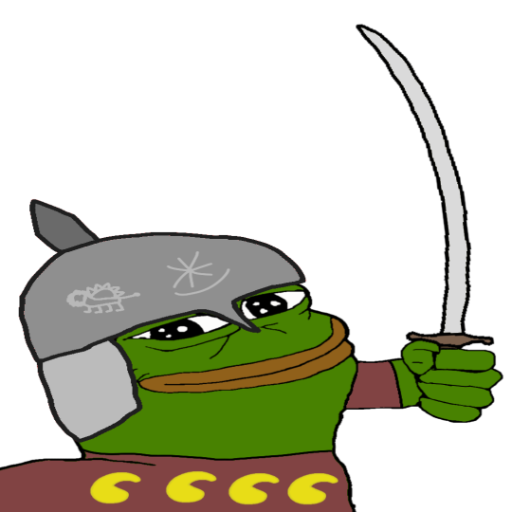
Label: 5_Pepe